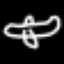
Label: airplane